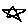
Label: star